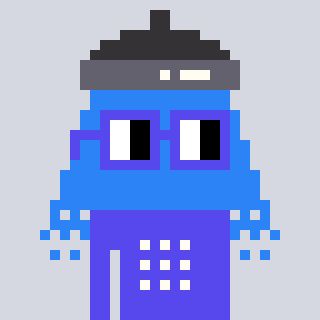
a pixel art character with square blue glasses, a shower-shaped head and a computerblue-colored body on a cool background